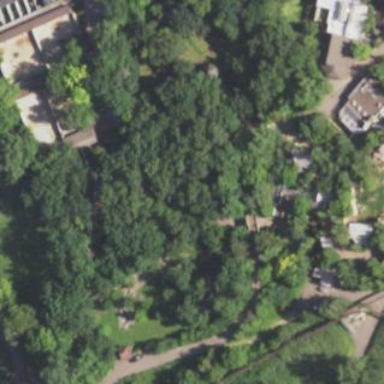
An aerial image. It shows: Animal enclosure area.